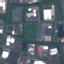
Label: Industrial